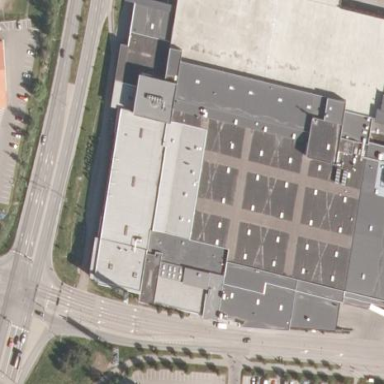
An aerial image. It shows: Retail building housing supermarket.